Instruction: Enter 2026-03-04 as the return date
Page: home
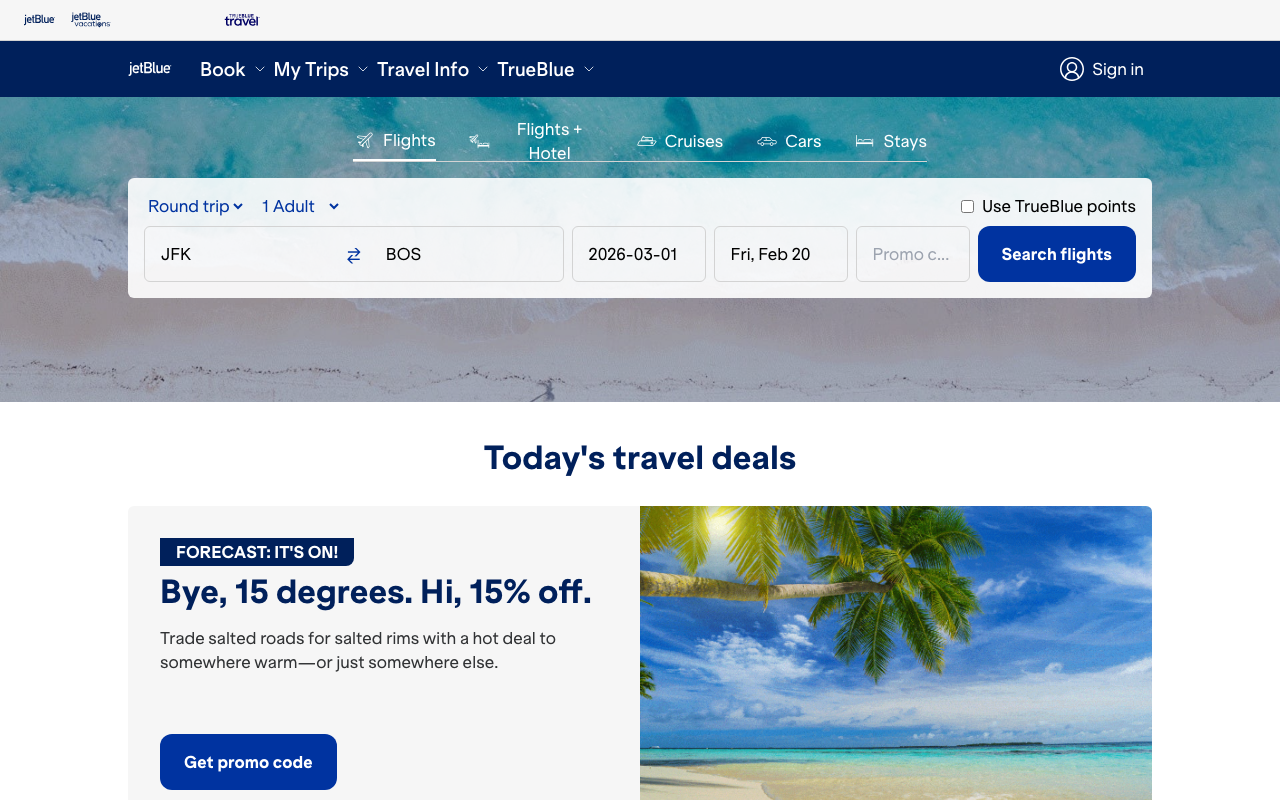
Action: type